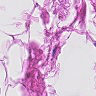
Metastatic tissue present: no